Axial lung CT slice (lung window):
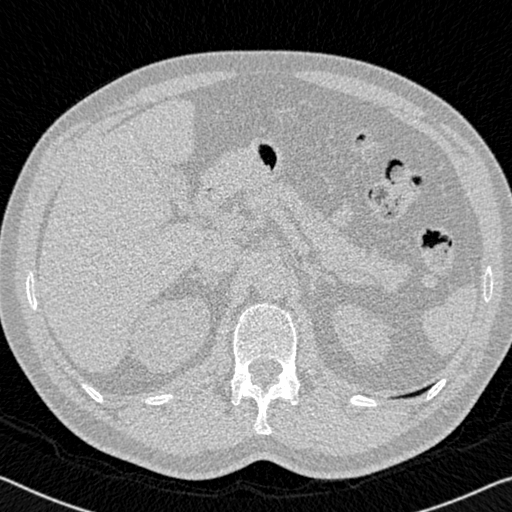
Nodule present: no